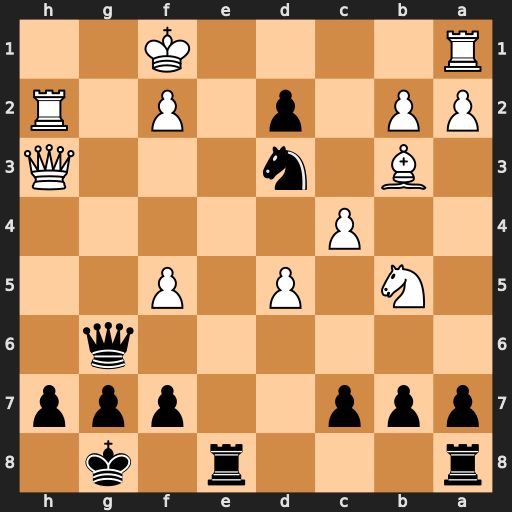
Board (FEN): r3r1k1/ppp2ppp/6q1/1N1P1P2/2P5/1B1n3Q/PP1p1P1R/R4K2
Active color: b
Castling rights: -
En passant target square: -
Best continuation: Re1+ Rxe1 dxe1=Q#